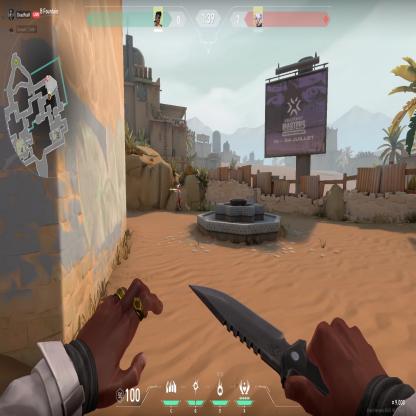
Label: enemy